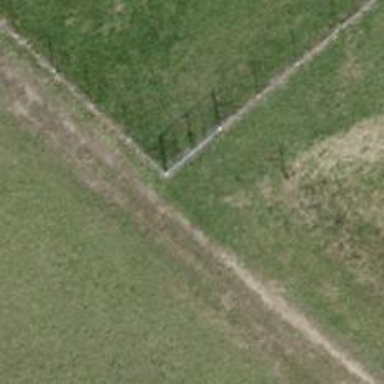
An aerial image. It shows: Fence is in the image.